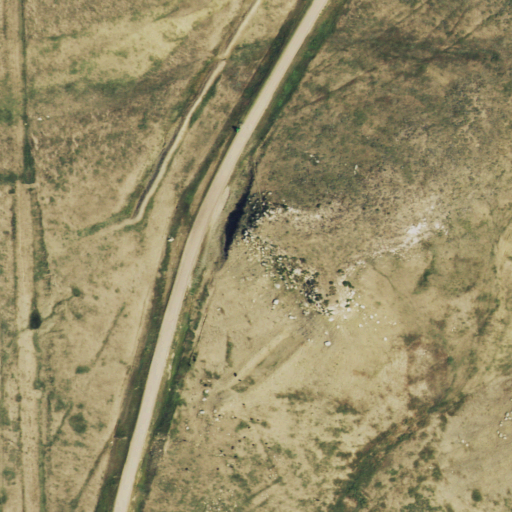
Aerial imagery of cliff(s) in Colorado named Rock Point containing grassland, open development, and low intensity development